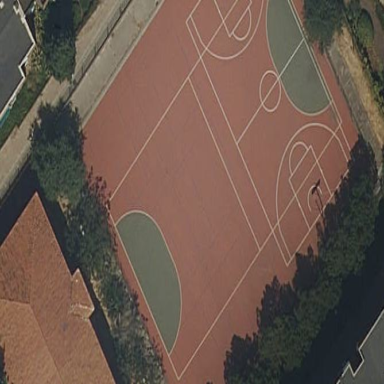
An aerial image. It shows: Basketball court on leisure land pitch.